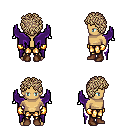
a pixel art fantasy rpg character, male body template, human, tanned skin, purple wings, gold greaves, white blonde curly afro hairstyle, gold gloves, brown shoes, four views (front, back, left, right), 2x2 character sprite sheet, small pixel art, hard edges, no anti-aliasing